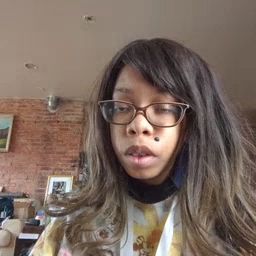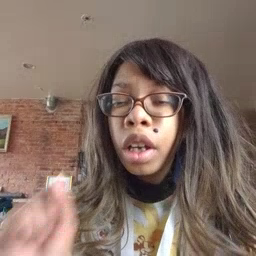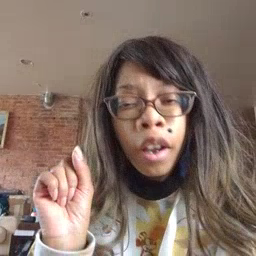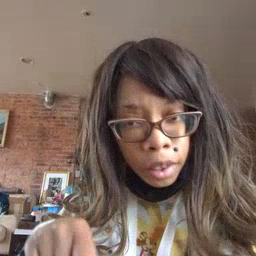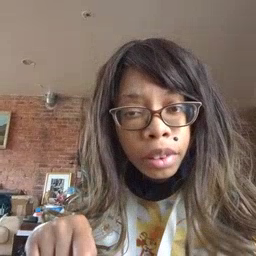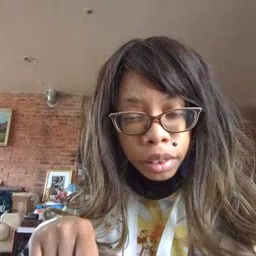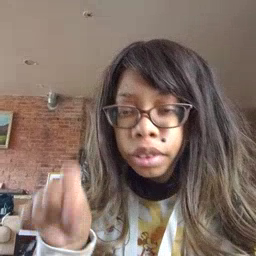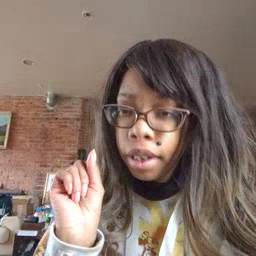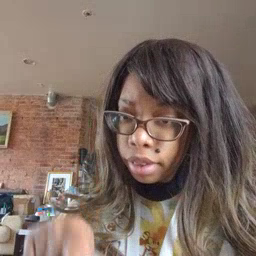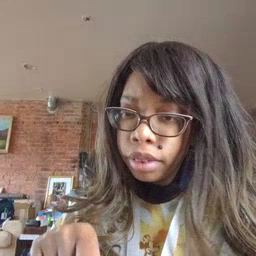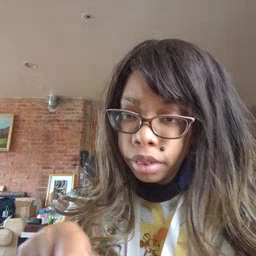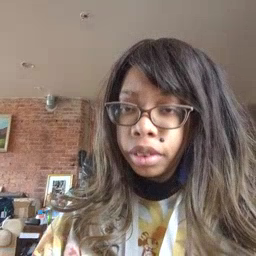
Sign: can